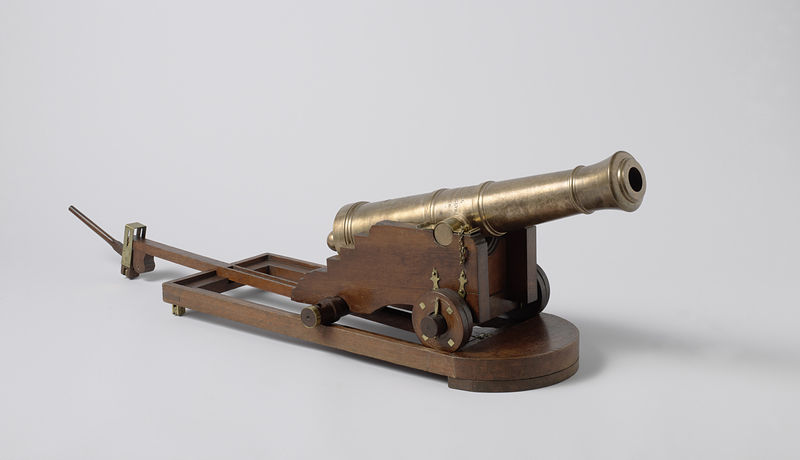
Titel: Model van een kanon van 24 pond op rolpaard en slede
Künstler: Marc René marquis de Montalembert
Standort: Amsterdam
Institution: Rijksmuseum
Schlagwörter: brown, wooden, wood, silver, metal, stand, mouth, battle, model, photo, sculpture, small, war, figure, brass, miniature, pedestal, photograph, wheel, base, iron, weapon, wheels, gun, copper, barrel, weapons, cannon, minature, canon, toy, cannonball, pulley, kanone, lever